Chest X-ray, PA view. Patient: 31 years old, sex M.
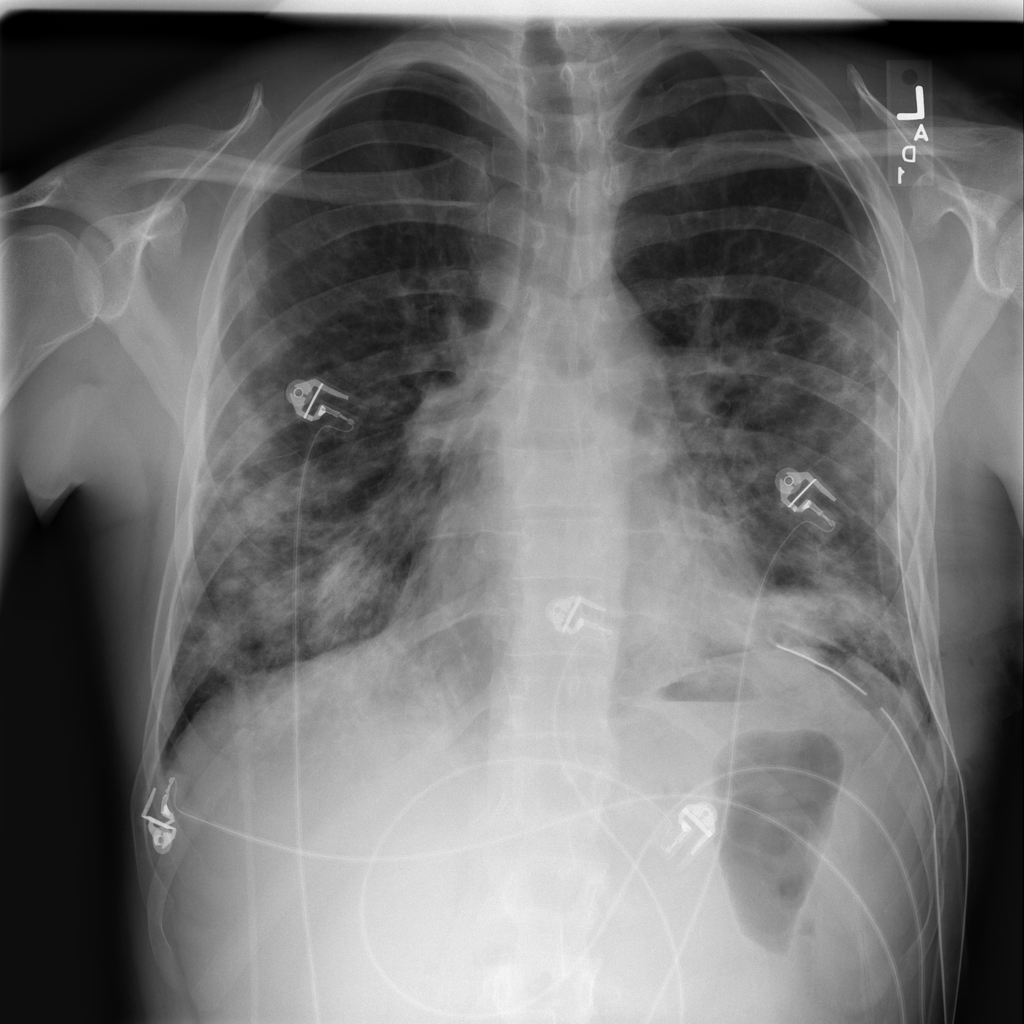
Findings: Infiltration